Question: The main goal of my code is to create a 3x3 grid and when you click a cell from that grid you cant click it again even if you close the fla and load it again.
Something like a shop where the 1st row is level1 of the upgrade and the columns are the other levels.

There are also 2-3 other things that it does -> every cell of the grid has 4 mouseStates.
Also at the 1st load of the FLA you create the 3x3 grid and you can click only on the elements in the 1st row.(you cant get Speed 2 if you didnt have Speed1 before that.)
So you can click the 2nd element of a column only if the 1st element of the same column has been clicked before.
The same goes for the 3rd element of the column -> it can be clicked only if the 2nd was clicked before.
But im having trouble with the logic after loading the fla for the 2nd time.
To be more specific :
It is changing the mouseOver/out states on the elements that were clicked before(which is good (cause i want to see that)), but it is leting me click only the 1st row.And since Im loading the buttons and removing the from them, I cant click some of them if i haven't clicked them at the 1st load of the fla.
I have 2 classes: Main
'''
import flash.events.Event;
import flash.events.MouseEvent;
import flash.utils.getDefinitionByName;
import flash.display.MovieClip;
import flash.display.Sprite;
import flash.display.Graphics;
import flash.display.Bitmap;
import flash.display.SimpleButton;
import flash.net.SharedObject;
public class Main extends Sprite
{
private var elementRow:int = 0;
private var elementCol:int = 0;
private var myClassImage_Arr:Array = new Array();//this contains the different mouseState Images in Class data.
private var myBitmapNames_Arr:Array = ["speed1_", "speed2_", "speed3_",
"time1_", "time2_", "time3_",
"turbo1_", "turbo2_", "turbo3_",];
//------------------------------------------
private var index:int = 0;
private var col:int = 3;
private var row:int = 3;
//------------------------------------------
private var savedData:SharedObject = SharedObject.getLocal("ZZZ_newWAY_nextButton+imageChange_7");
private var buttonThatHaveBeenClicked_Arr:Array = [];
private var myButtons_Arr:Array = [];
public function Main():void
{
if (stage) init();
else addEventListener(Event.ADDED_TO_STAGE, init);
}
private function init(e:Event = null):void
{
removeEventListener(Event.ADDED_TO_STAGE, init);
for (var i:int = 0; i < col; i++)
{
var lastRowElement:BitmapButton = null;
for (var j:int = 0; j < row; j++)
{
for (var k:int = 0; k < 4; k++)//4states of mouse
{
var cls:Class = Class(getDefinitionByName(myBitmapNames_Arr[index] + k));
myClassImage_Arr.push(cls);
}
var myImage_mc = new BitmapButton(myClassImage_Arr[0 + (index * 4)],
myClassImage_Arr[1 + (index * 4)],
myClassImage_Arr[2 + (index * 4)],
myClassImage_Arr[3 + (index * 4)], i, j);
myImage_mc.x = 100 + i * (myImage_mc.width + 10);
myImage_mc.y = 100 + j * (myImage_mc.height + 10);
myImage_mc.name = "myImage_mc" + index;
this.addChild(myImage_mc);
myButtons_Arr.push(myImage_mc)
myImage_mc.mouseEnabled = false;
myImage_mc.mouseChildren = false;
myImage_mc.buttonMode = false;
myImage_mc.addEventListener("send_SOS", onCustomClick);
if ( lastRowElement == null )
{
myImage_mc.mouseEnabled = true;
myImage_mc.mouseChildren = true;
myImage_mc.buttonMode = true;
}
else
{
lastRowElement.next_1 = myImage_mc;
}
lastRowElement = myImage_mc;
index++;
}
}
if(savedData.data.myArray == undefined) trace(" 1st time loading this game
")
else if(savedData.data.myArray != undefined)
{
trace(" Game was played before
")
buttonThatHaveBeenClicked_Arr = savedData.data.myArray;
var savedData_length:int = savedData.data.myArray.length;
trace("Buttons that have been clicked before: " + buttonThatHaveBeenClicked_Arr + "
");
for (var m:int = 0; m < myButtons_Arr.length; m++)
{
var myButtons_ArrName:String = myButtons_Arr[m].name
for (var p:int = 0; p < savedData_length; p++)
{
if(myButtons_ArrName == savedData.data.myArray[p])
{
myButtons_Arr[m].alpha = 0.9
myButtons_Arr[m].buttonMode = false;
myButtons_Arr[m].removeEventListener("send_SOS", onCustomClick);
myButtons_Arr[m].myInsideBtn.upState = myButtons_Arr[m].image3
myButtons_Arr[m].myInsideBtn.overState = myButtons_Arr[m].image4
}
}
}
}
}
private function onCustomClick(ev:Event):void
{
trace(ev.target.name);
if (ev.target is BitmapButton)
{
var btn:BitmapButton = ev.currentTarget as BitmapButton;
if (btn.next_1 != null)
{
btn.next_1.mouseEnabled = true;
btn.next_1.mouseChildren = true;
btn.next_1.buttonMode = true;
}
btn.mouseChildren = false;
btn.buttonMode = false;
btn.removeEventListener("send_SOS", onCustomClick);
buttonThatHaveBeenClicked_Arr.push( btn.name );
savedData.data.myArray = buttonThatHaveBeenClicked_Arr;
savedData.flush();
savedData.close();
}
}
}
'''
}
and
'''
import flash.display.Bitmap;
import flash.display.Sprite;
import flash.display.SimpleButton;
import flash.events.MouseEvent;
import flash.events.Event;
public class BitmapButton extends Sprite
{
public var next_1:BitmapButton = null;
//-----------------------------------
public var myInsideBtn:SimpleButton = new SimpleButton();
private var image1:Bitmap;
private var image2:Bitmap;
public var image3:Bitmap;
public var image4:Bitmap;
public var imageIsInRow:int;
public var imageIsInCol:int;
public function BitmapButton(active_OutState:Class, active_OverState:Class, notActive_OutState:Class, notActive_OverState:Class,col:int,row:int)
{
image1 = new Bitmap (new active_OutState() );
image2 = new Bitmap (new active_OverState() );
image3 = new Bitmap (new notActive_OutState() );
image4 = new Bitmap (new notActive_OverState() );
imageIsInRow = row;
imageIsInCol = col;
myInsideBtn.upState = image1;
myInsideBtn.overState = image2;
myInsideBtn.downState = myInsideBtn.upState;
myInsideBtn.hitTestState = myInsideBtn.overState;
addChild( myInsideBtn );
myInsideBtn.addEventListener(MouseEvent.CLICK, onClick);
}
private function onClick(ev:MouseEvent):void
{
myInsideBtn.upState = image3;
myInsideBtn.overState = image4;
var myNewEvent:Event = new Event("send_SOS");
this.dispatchEvent(myNewEvent);
trace("CLICK from inside the button");
}
}
'''
}
ill also upload it to this link <URL> with a zip.
and upload also <URL> if someone decides that he would help but the code is to messed up
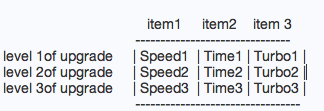
Answer: If I'm reading your code correctly, I'd honestly say your problem is sequential. For whatever reason, the setting of the active and inactive rows is occurring BEFORE the data is actually being interpreted into the button states. As a result, the computer sees all buttons as off when it decides whether to make other rows clickable, and THEN updates the state of the buttons.
The easiest way to fix this, I think, would be to split the 'Main()' function into a few sub functions, such as 'updateButtons()' for the function that changes whether a row/button is clickable, and 'loadData()' for the function the loads from the SharedObject. In 'Main()', put the calls to those functions. This will make 'Main()' easier to work with, and you can call a function multiple times if necessary.
To solve your particular issue, you'd need to get the data for the buttons using the SharedObject FIRST (which obviously is working), and THEN update whether the other buttons are clickable.
A "soft-skills" tip for programming: when you run into a problem, grab a piece of paper, a pencil, and read through your code the way your computer would. Be the computer. Write down variables and their values when they change. Mark when functions are called. You'll spot a lot of errors this way.